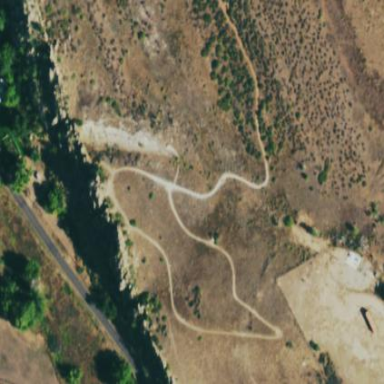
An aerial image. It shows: Dirt path with excellent trail visibility.